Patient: sex F, age 48
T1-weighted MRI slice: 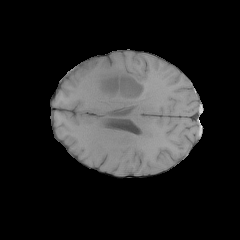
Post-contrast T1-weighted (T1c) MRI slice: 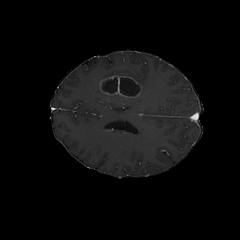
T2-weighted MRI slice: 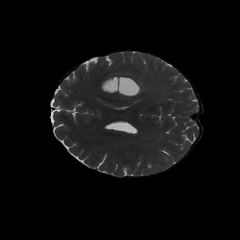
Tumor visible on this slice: yes
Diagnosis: Glioblastoma, IDH-wildtype
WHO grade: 4